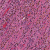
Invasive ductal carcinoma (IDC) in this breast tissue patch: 0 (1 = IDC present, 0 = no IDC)